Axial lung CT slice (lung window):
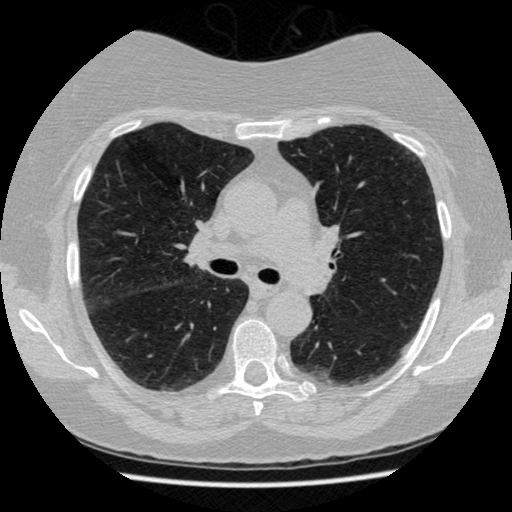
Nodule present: no